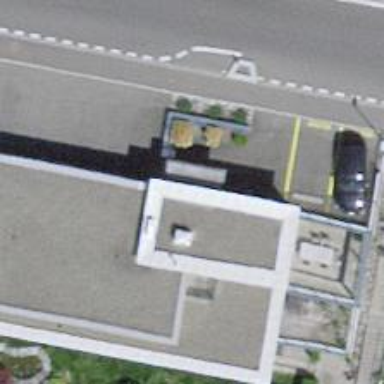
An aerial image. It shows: Building.